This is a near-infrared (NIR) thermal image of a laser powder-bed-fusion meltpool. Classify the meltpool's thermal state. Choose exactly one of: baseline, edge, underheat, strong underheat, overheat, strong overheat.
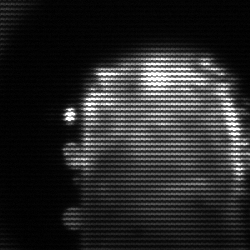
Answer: baseline